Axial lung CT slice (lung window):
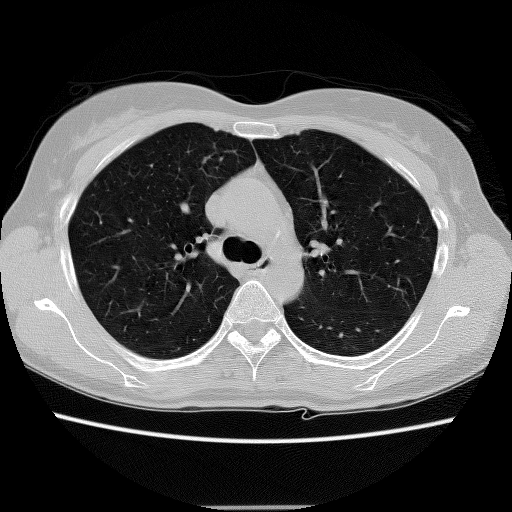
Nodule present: no